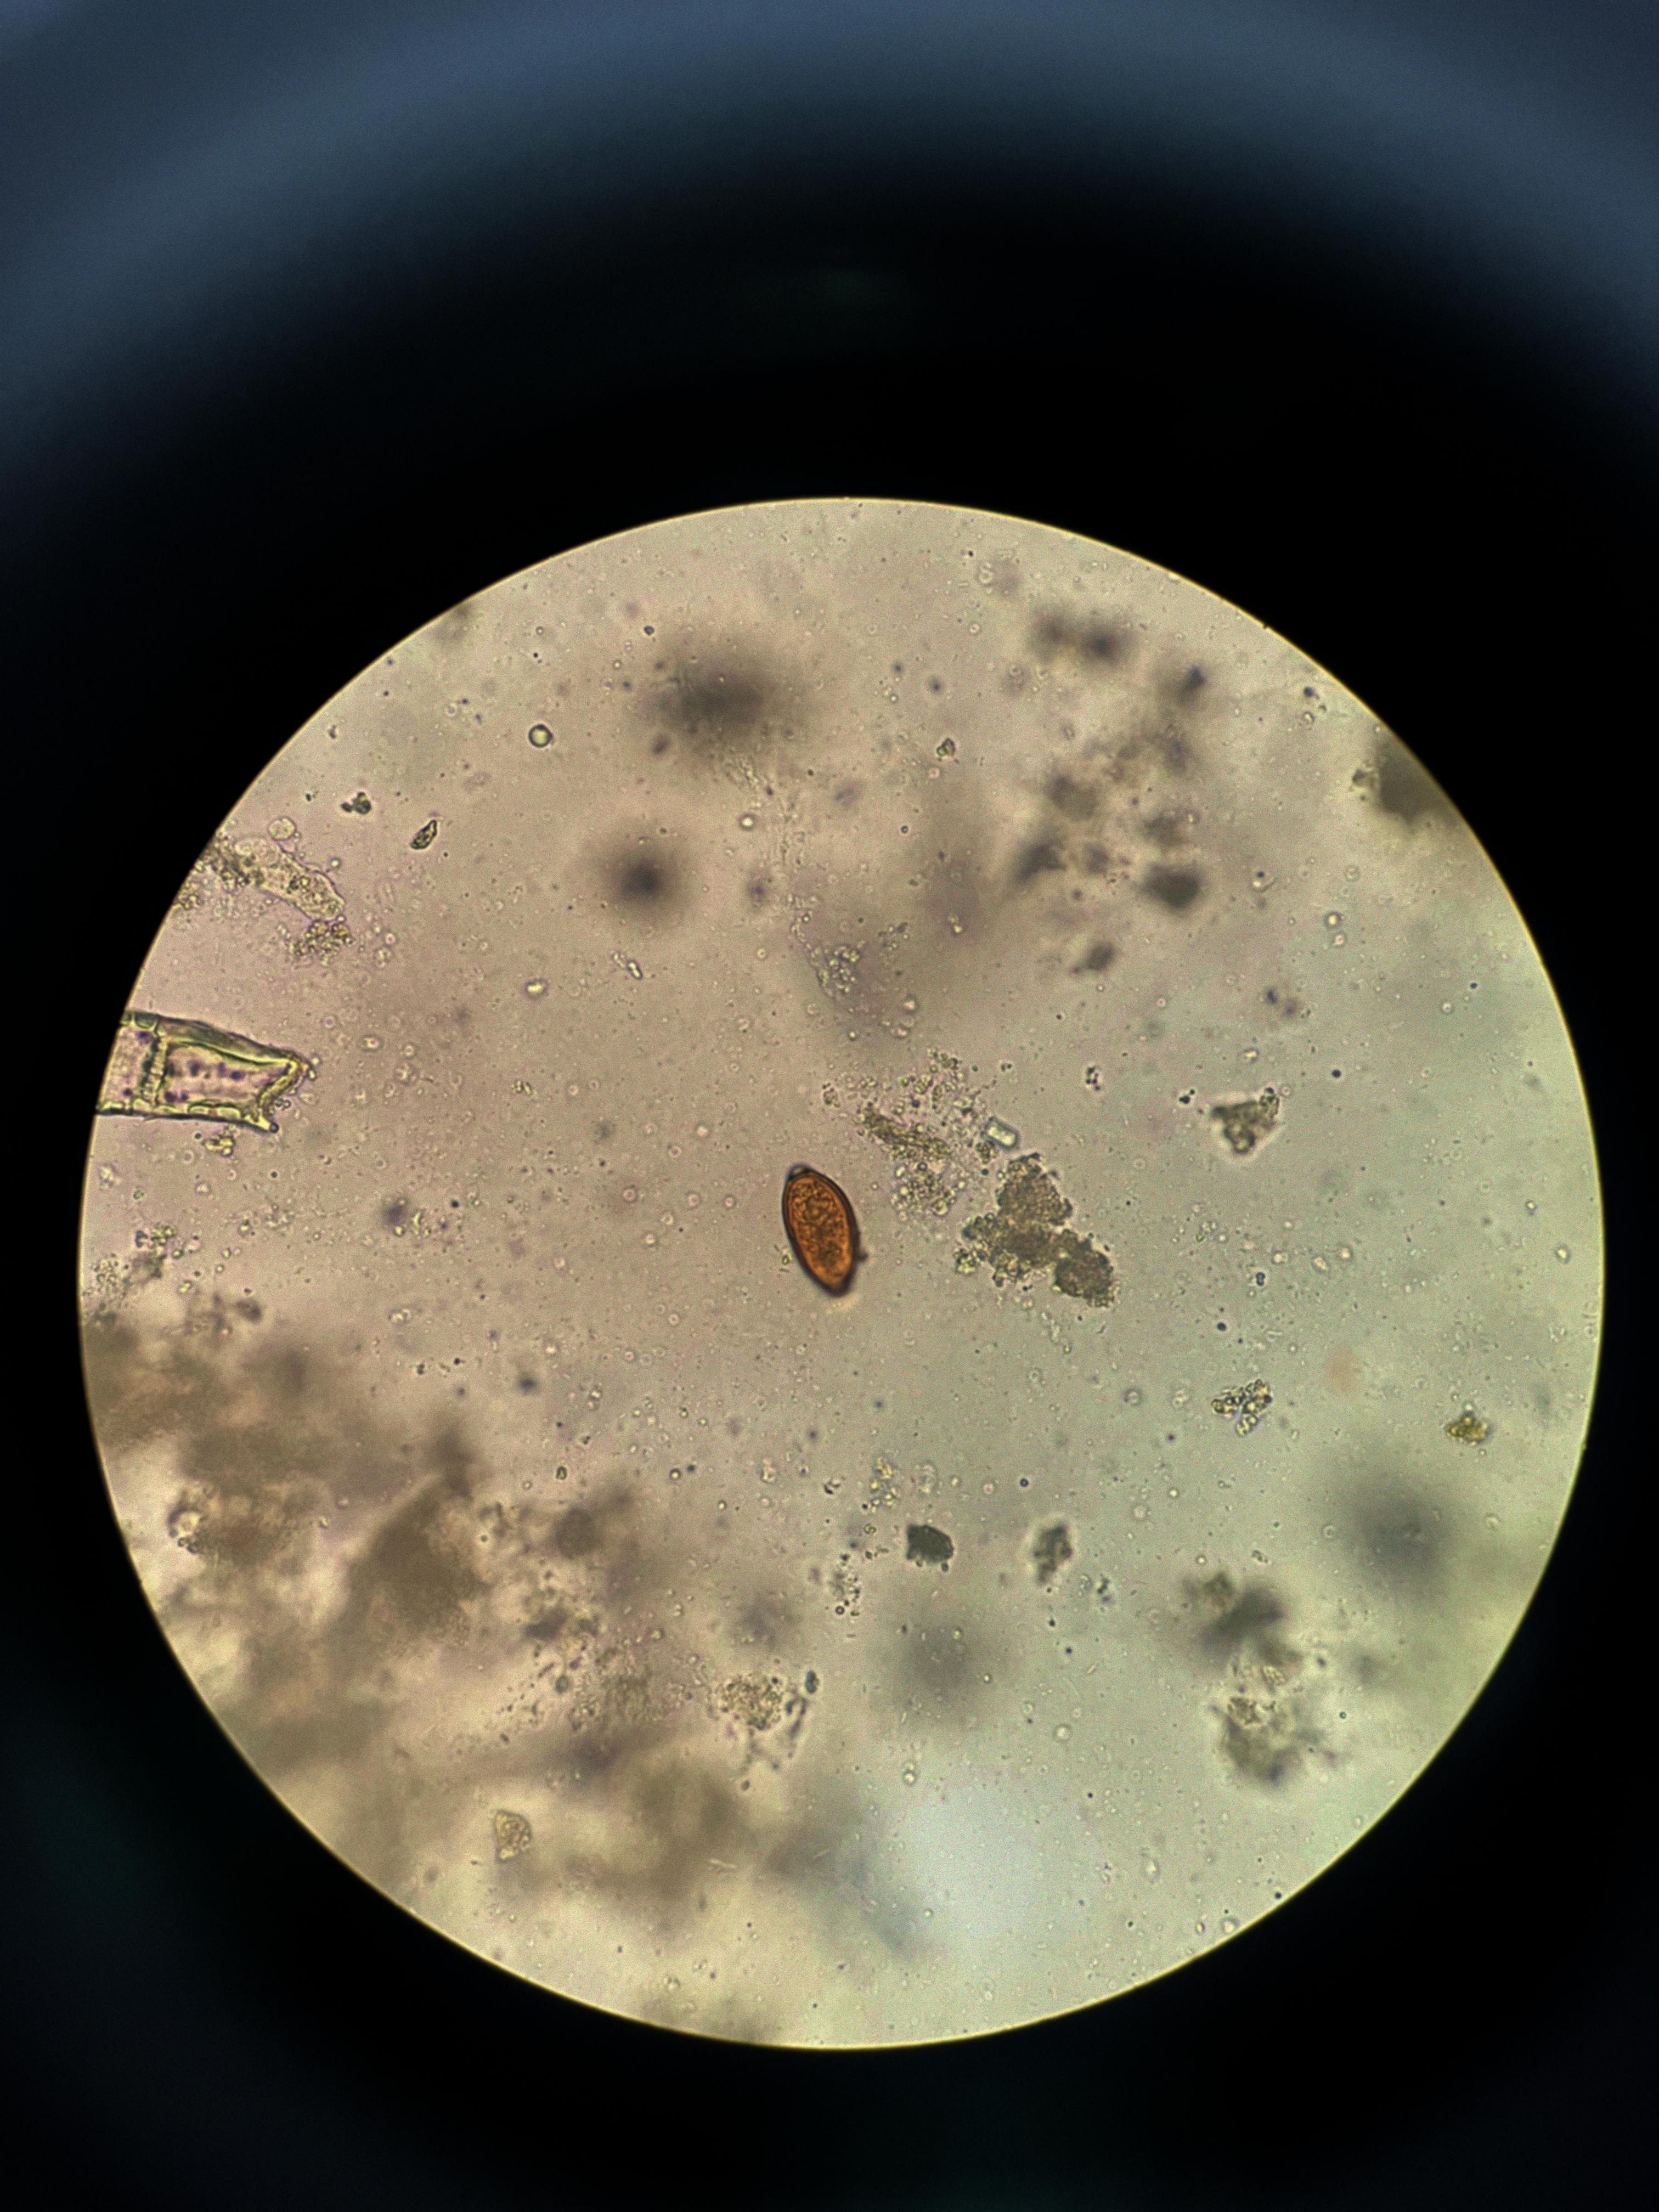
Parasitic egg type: Trichuris trichiura